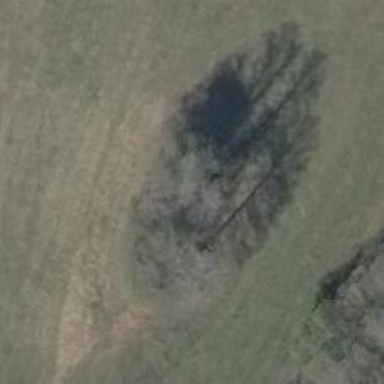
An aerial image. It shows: Deciduous tree with broadleaved leaves.